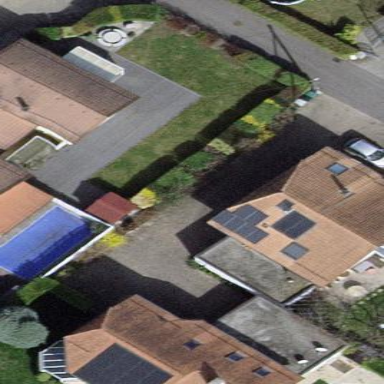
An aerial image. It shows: Garden surrounded by fence.